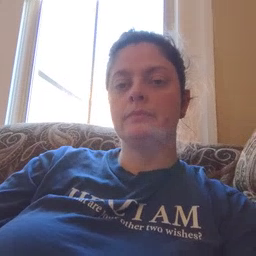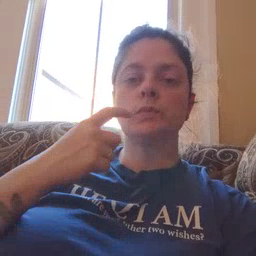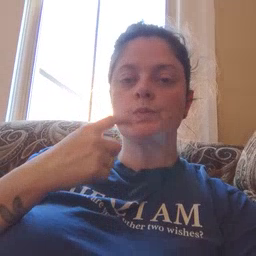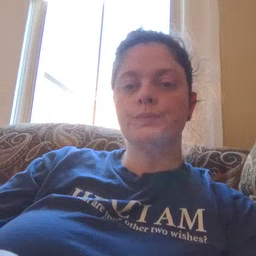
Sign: tooth